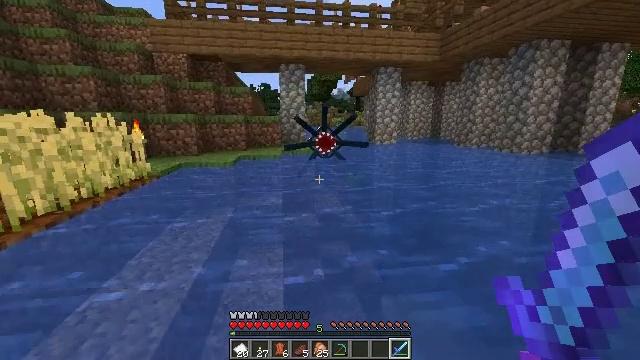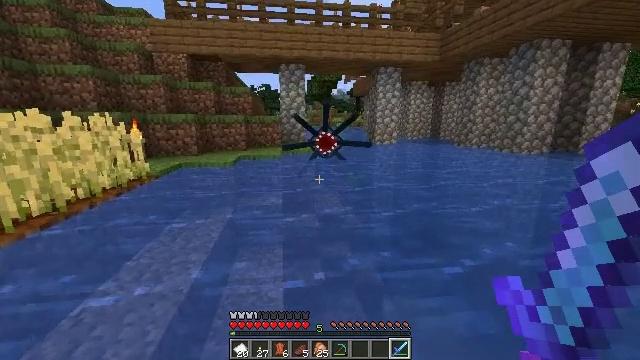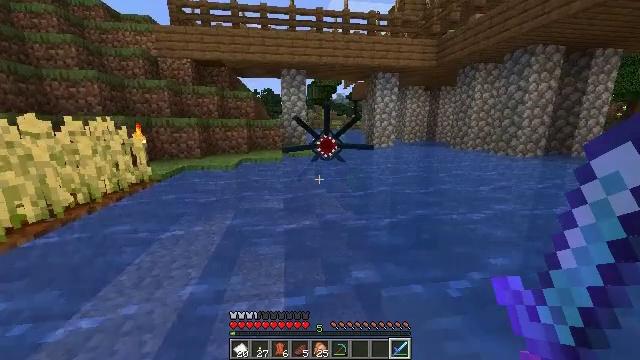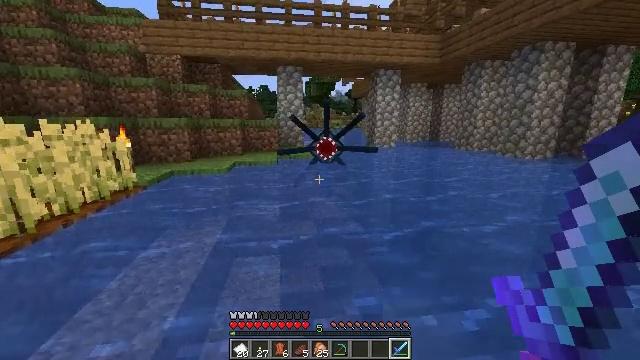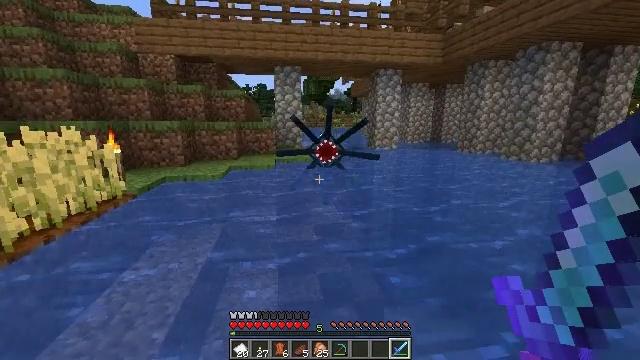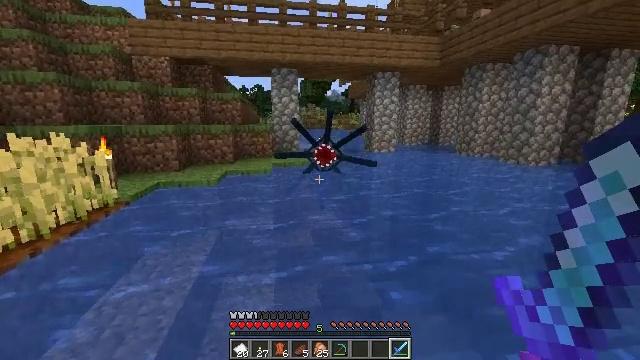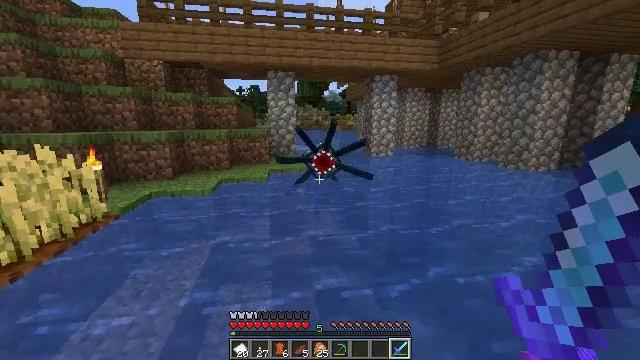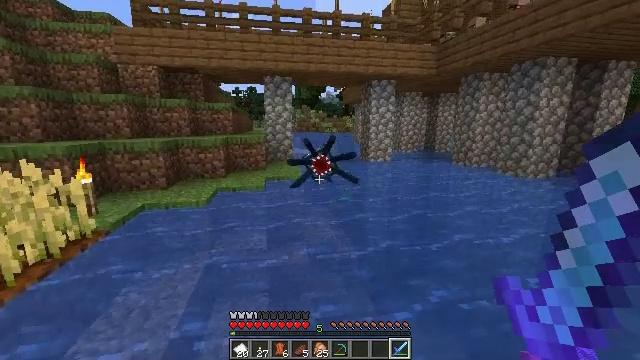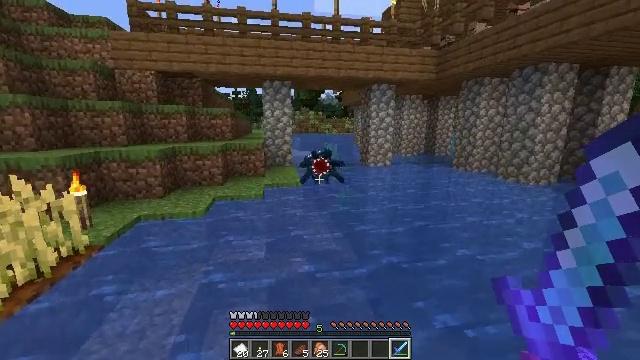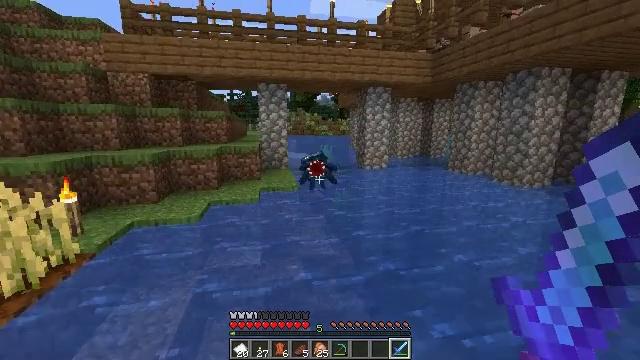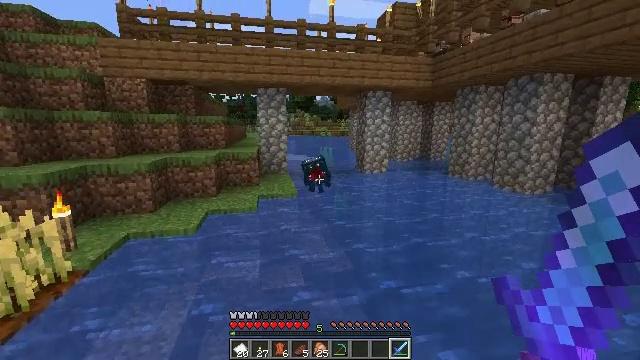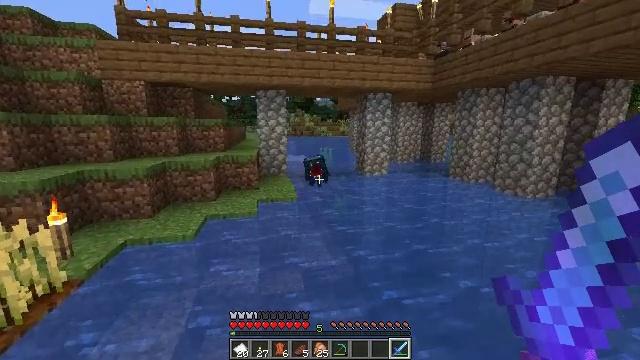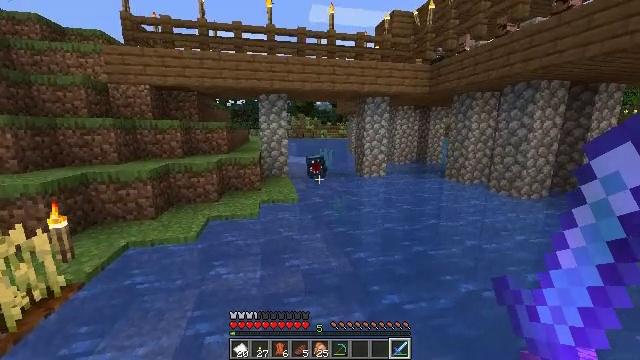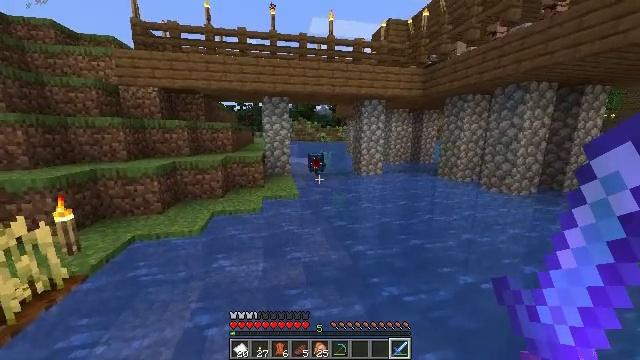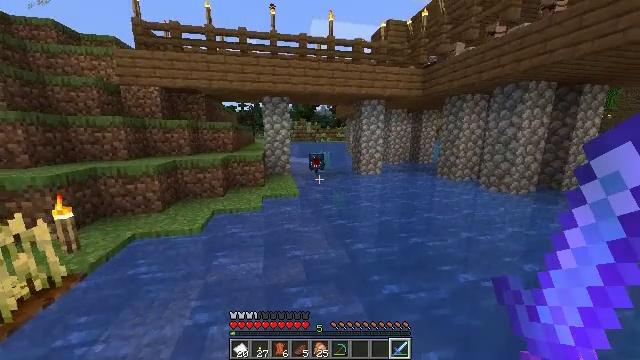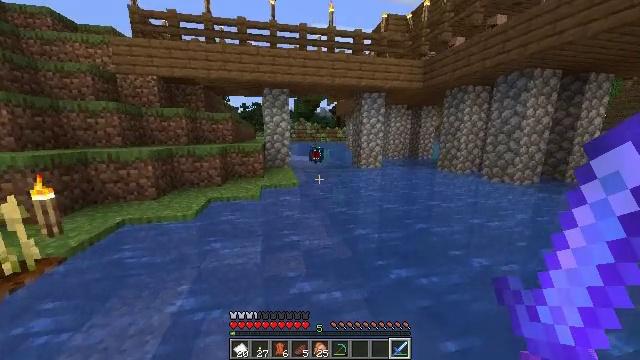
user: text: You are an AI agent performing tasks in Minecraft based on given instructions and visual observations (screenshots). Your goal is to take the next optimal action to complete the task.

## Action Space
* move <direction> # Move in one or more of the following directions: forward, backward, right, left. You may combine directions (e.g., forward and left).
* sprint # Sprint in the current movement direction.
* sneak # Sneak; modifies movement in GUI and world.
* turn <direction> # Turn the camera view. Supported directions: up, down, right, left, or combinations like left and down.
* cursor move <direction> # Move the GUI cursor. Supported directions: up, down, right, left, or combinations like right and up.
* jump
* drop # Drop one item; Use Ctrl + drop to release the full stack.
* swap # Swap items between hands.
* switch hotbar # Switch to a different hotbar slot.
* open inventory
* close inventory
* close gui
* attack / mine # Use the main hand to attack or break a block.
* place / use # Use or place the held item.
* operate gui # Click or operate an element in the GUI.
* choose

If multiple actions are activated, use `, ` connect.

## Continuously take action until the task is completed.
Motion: motion action
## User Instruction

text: Kill the squid.
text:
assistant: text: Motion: move forward, jump
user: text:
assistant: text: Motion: move forward, sprint, jump
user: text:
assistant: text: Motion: move forward, sprint, jump
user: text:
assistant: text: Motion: move forward, sprint, jump
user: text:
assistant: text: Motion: move forward, sprint, jump
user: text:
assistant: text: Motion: move forward, jump
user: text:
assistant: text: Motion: move forward, jump
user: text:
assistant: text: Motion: move forward, jump
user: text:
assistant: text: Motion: move forward, jump
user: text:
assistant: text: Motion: move forward, jump
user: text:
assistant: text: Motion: move forward, sprint, jump
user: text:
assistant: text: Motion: move forward, sprint, jump
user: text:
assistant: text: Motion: move forward, sprint, jump
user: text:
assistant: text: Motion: move forward, sprint, jump
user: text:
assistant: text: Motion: move forward, jump
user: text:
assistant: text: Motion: move forward, jump
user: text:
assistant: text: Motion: move forward, jump
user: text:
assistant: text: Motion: move forward, jump
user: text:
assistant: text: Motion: move forward, jump
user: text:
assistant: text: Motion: move forward, sprint, jump
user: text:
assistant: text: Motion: move forward, sprint, jump
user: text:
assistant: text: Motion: move forward, sprint, jump
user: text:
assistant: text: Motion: move forward, sprint, jump
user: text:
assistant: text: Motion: move forward, jump
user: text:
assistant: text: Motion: move forward, jump
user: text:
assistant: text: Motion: move forward, jump
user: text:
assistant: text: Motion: move forward, turn left, jump
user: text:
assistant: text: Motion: move forward, turn left, jump
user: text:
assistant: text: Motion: move forward, sprint, turn left, jump
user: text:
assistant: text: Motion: move forward, sprint, turn left, jump